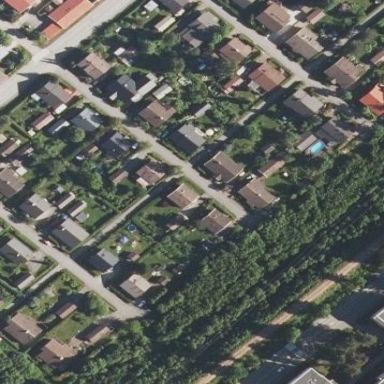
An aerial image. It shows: Residential area.